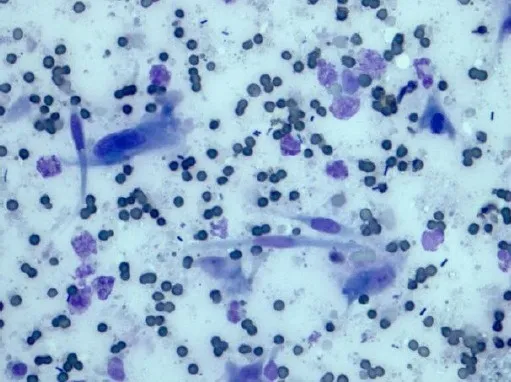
Fibroblastic osteosarcoma. Cytological specimen shows a moderately dense population of spindle cells isolated or arranged in small clusters with elongated scanty cytoplasm and plump oval nuclei. The nuclei contained evenly distributed chromatin and small nucleoli. Few osteoblasts and little production of bone matrix were detectable in the specimens examined (40x).
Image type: pathology (giemsa)